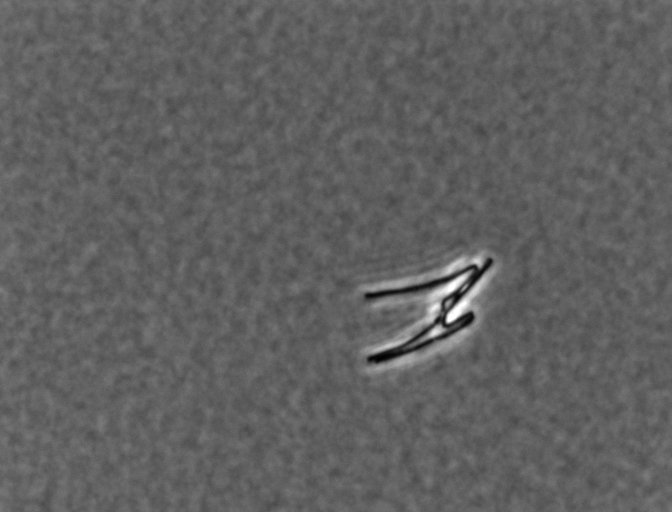
Bacillus subtilis